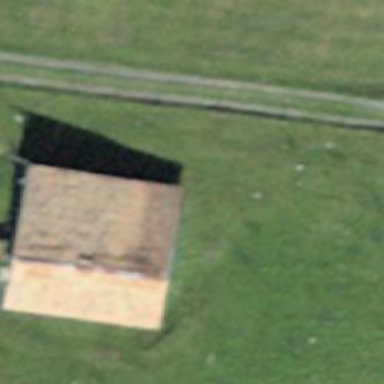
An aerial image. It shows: Rural barn.